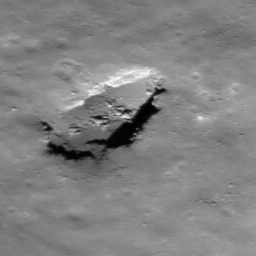
Pit: Stevinus 1
Host crater: Stevinus
Host type: impact_melt
Lunar coordinates: latitude -32.426, longitude 54.638